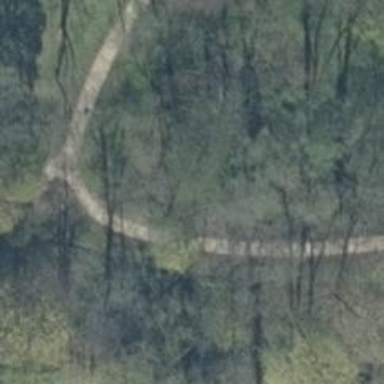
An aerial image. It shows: Paved path.